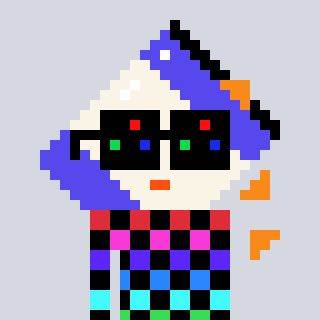
a pixel art character with square black sunglasses, a chips-shaped head and a slimegreen-colored body on a cool background